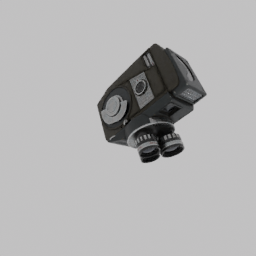
Label: electronics